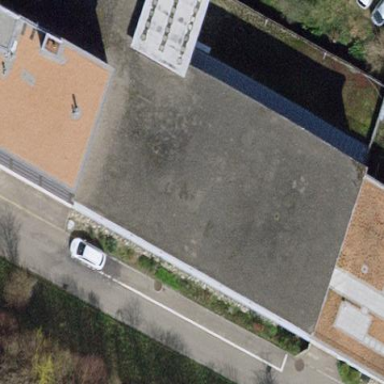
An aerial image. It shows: Building with flat roof made of gravel. This building has distinct parts.